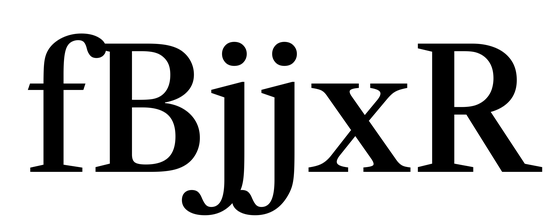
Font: LibreCaslonText_Medium